Question: I would like to pass Variables into an HTML screen and place on the screen. Currently using Net Core.
This question is only for regular .Net and does not seem to work.
<URL>
'''
_cardtitle = "Green Tree Title";
_cardtext = "Oak tree with leaves";
_imageurl = "https://images.unsplash.com/reserve/bOvf94dPRxWu0u3QsPjF_tree.jpg?ixlib=rb-1.2.1&ixid=eyJhcHBfaWQiOjEyMDd9&auto=format&fit=crop&w=500&q=60"
public IActionResult Test(string _cardtitle, string _cardtext)
{
ViewBag.CardTitle = _cardtitle;
ViewBag.CardText = _cardtext;
ViewBag.ImageURL= _imageurl;
ViewBag.Cardstring = @"<div class=""card"" style=""width: 18rem;"" >
<img class=""card -img-top"" src =""https://images.unsplash.com/reserve/bOvf94dPRxWu0u3QsPjF_tree.jpg?ixlib=rb-1.2.1&ixid=eyJhcHBfaWQiOjEyMDd9&auto=format&fit=crop&w=500&q=60"" alt =""Card image cap"" >
<div class=""card -body"" >
<h5 class=""card -title"" > @ViewBag.CardTitle</h5>
<p class=""card -text"">@ViewBag.CardText</p>
</div>
</div>";
return View();
}
'''
'''
@Html.Raw(ViewBag.Cardstring)
'''
Right now I only see @ Ampersand Variables,

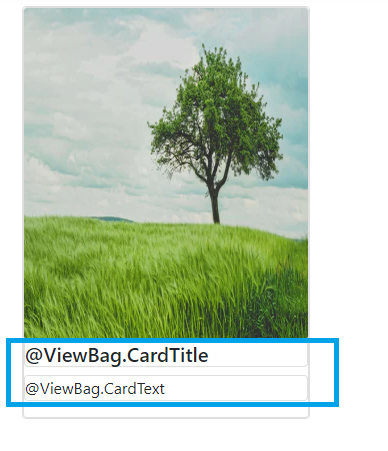
Answer: You are displaying your ViewBag wrong.
Change 'Html.Raw(ViewBag.Cardtest)' to 'Html.Raw(ViewBag.Cardstring)'
EDIT:
According to my comments this should work for you. You need to pass '@ViewBag.CardTitle' and '@ViewBag.CardText' as properties not as part of string.
'''
ViewBag.Cardstring = "<div class="card" style="width: 180rem;"><img class="card -img-top" src ="https://images.unsplash.com/reserve/bOvf94dPRxWu0u3QsPjF_tree.jpg?ixlib=rb-1.2.1&ixid=eyJhcHBfaWQiOjEyMDd9&auto=format&fit=crop&w=500&q=60" alt ="Card image cap"><div class="card -body" ><h5 class="card -title" >" + @ViewBag.CardTitle +"</h5><p class="card -text">" + @ViewBag.CardText + "</p></div></div>";
'''